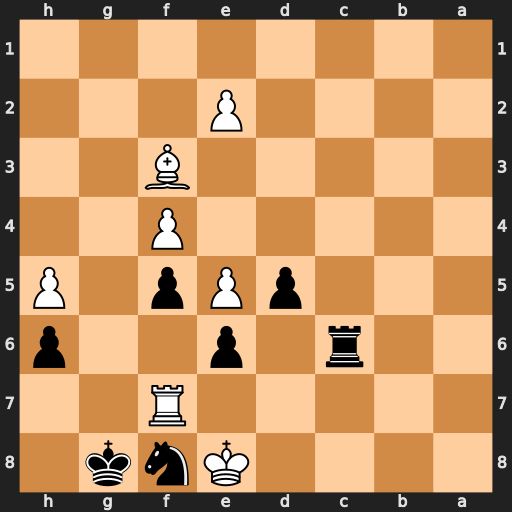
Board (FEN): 4Knk1/5R2/2r1p2p/3pPp1P/5P2/5B2/4P3/8
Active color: b
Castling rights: -
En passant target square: -
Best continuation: Rc8+ Ke7 Rc7+ Kd6 Rxf7